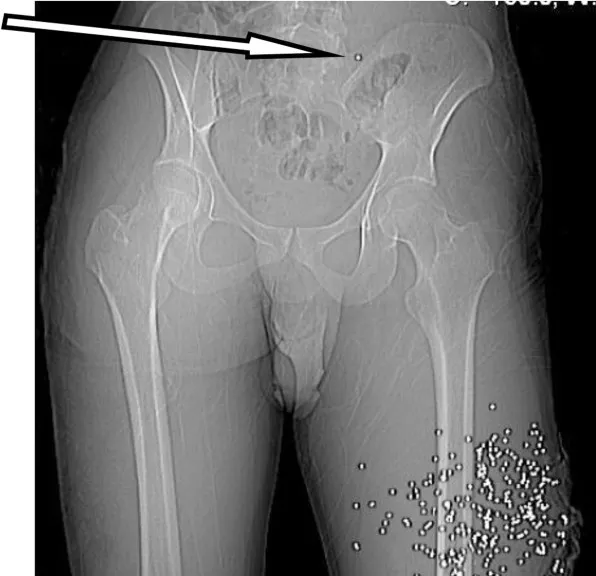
CT scout view pelvis and upper thigh.
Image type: radiology (ct)